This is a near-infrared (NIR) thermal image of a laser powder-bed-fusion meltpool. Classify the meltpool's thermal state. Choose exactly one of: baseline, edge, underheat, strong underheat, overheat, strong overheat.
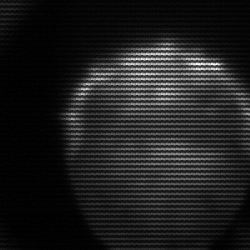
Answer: edge